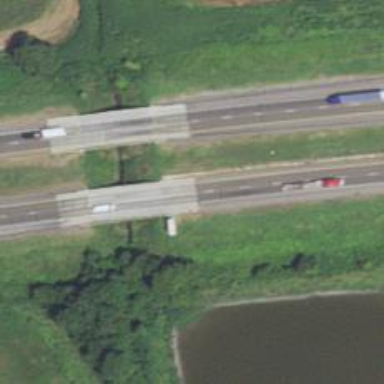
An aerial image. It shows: Beam-structured bridge on motorway.